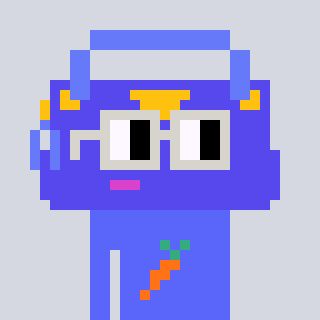
a pixel art character with square light gray glasses, a bag-shaped head and a purple-colored body on a cool background